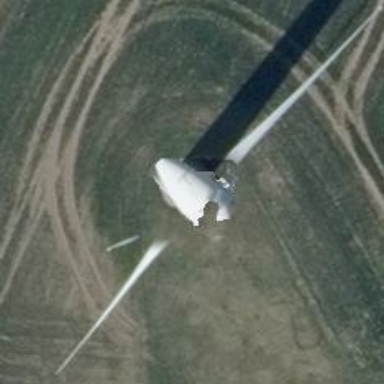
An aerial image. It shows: Wind generator powered by horizontal-axis wind turbine.